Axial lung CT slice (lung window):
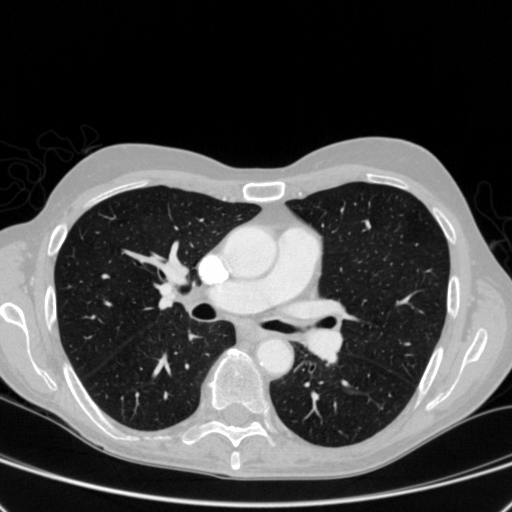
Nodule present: no